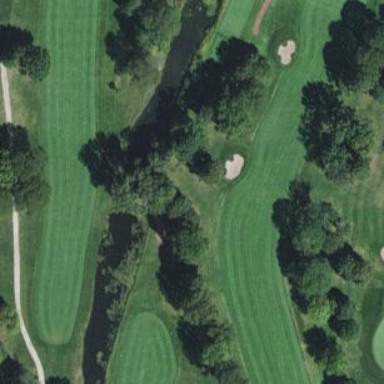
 part of golf course fairway. It is used for the sport of golf."